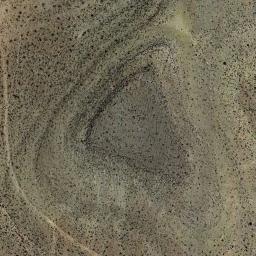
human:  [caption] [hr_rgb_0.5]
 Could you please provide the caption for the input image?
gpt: There are many bushes make up the chaparral on the desert .

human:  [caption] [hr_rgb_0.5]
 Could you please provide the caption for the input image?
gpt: A lot of dense small chaparrals grow in the desert and a road goes through the desert .

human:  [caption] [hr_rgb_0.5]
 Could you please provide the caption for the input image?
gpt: Chaparral is small and densely distributed in the sand .

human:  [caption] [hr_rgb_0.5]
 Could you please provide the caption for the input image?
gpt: Many traces of cars driving in this desert can be seen .

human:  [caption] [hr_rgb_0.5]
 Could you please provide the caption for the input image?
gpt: The terrain in the middle of the chaparral is triangular .